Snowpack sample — Buffalo Mountain, Silverthorne, Colorado, USA (2/22/26, 2:02 PM MST)
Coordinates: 39.622, -106.113
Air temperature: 33 °F
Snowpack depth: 63 cm
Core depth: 40 cm
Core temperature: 26.6 °F
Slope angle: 11°, slope face: 116°
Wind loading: low
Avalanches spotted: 0
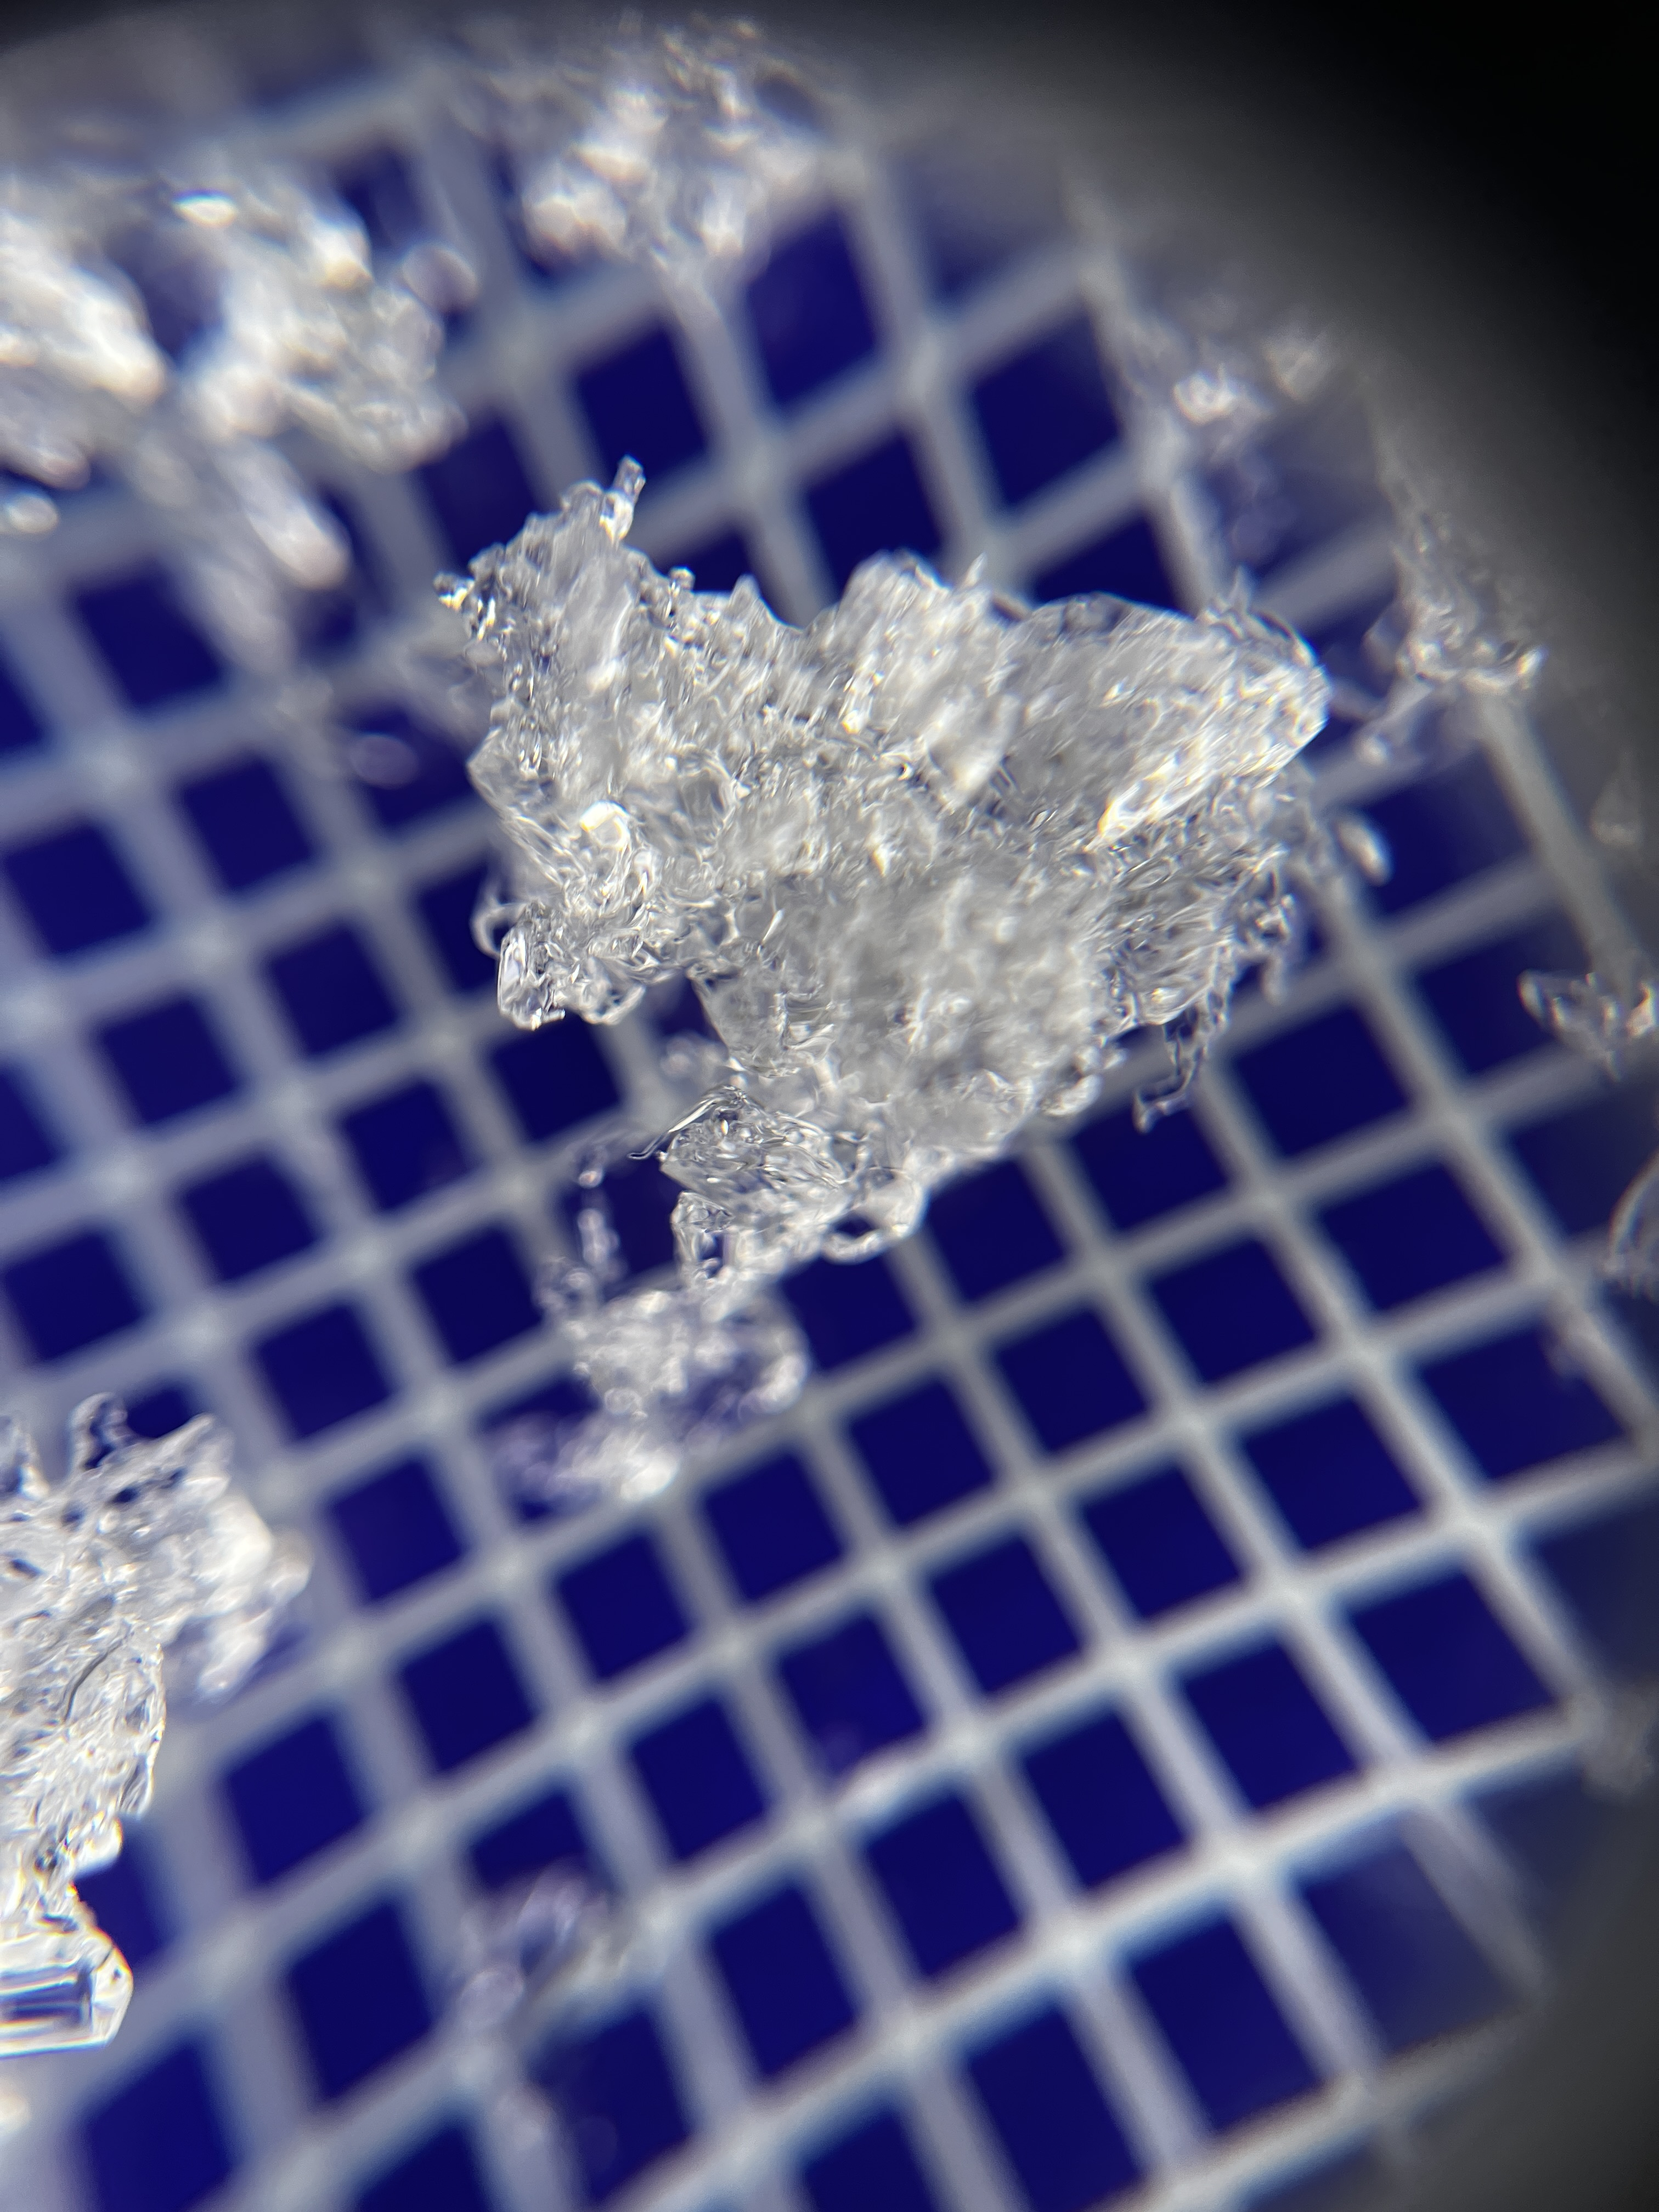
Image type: magnified_profile
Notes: In a firebreak similar to site 1, minimal wind loading with no spotted avalanches (not many faces in view though)